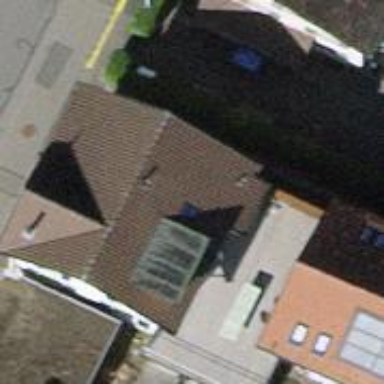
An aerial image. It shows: Gabled building.